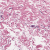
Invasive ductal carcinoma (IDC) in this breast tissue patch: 0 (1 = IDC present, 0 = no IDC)